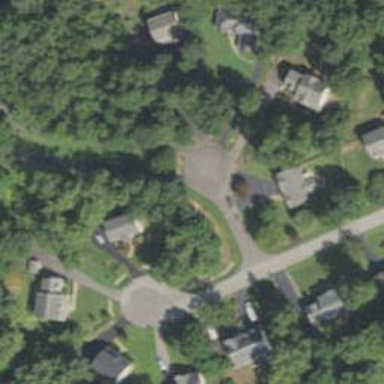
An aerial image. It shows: Driveway.